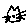
Label: cat